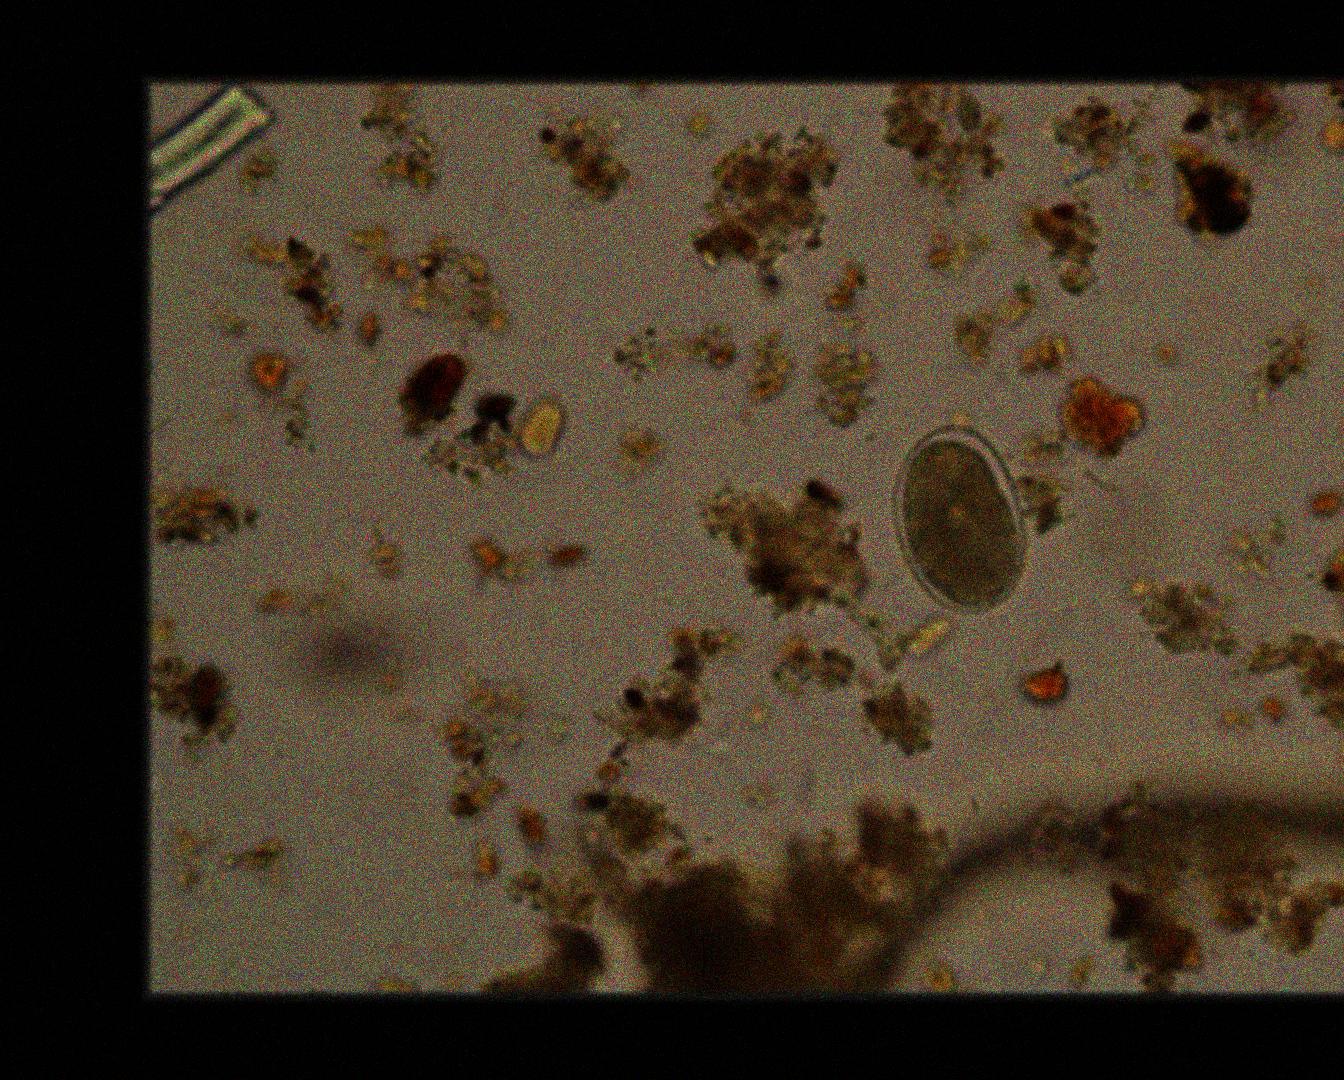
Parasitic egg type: Hookworm egg